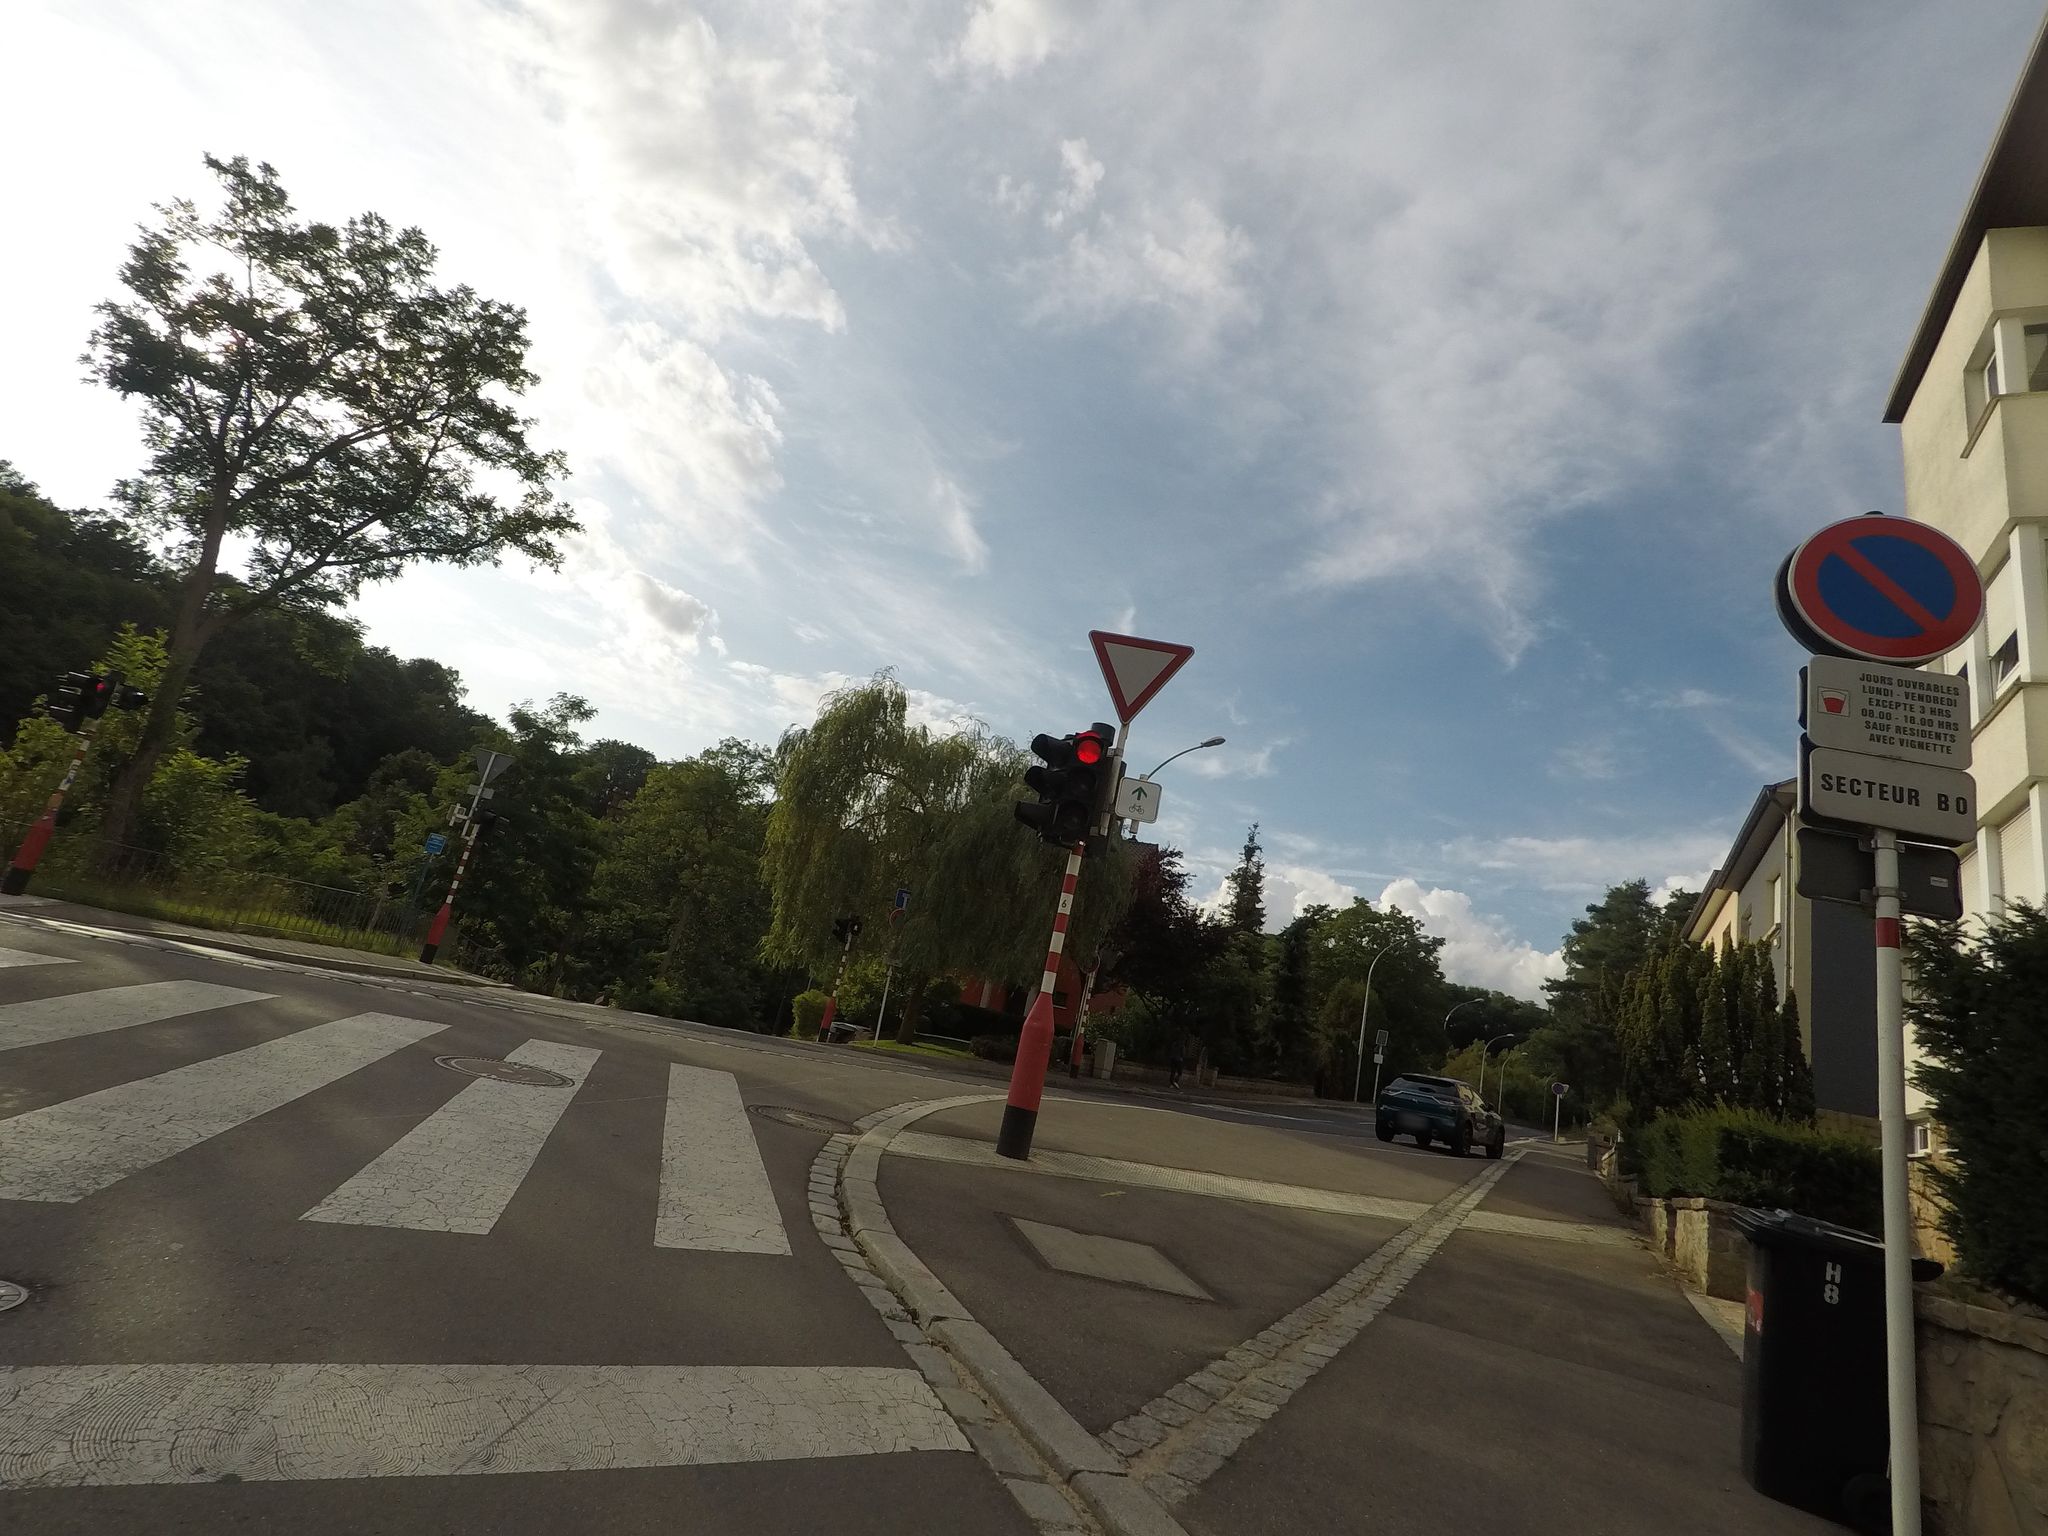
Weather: cloudy
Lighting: day
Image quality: good
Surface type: cycling surface
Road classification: cycleway, residential
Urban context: urban centre
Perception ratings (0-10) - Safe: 4.06, Lively: 7.22, Beautiful: 7.03, Boring: 4.12, Depressing: 2.46, Wealthy: 4